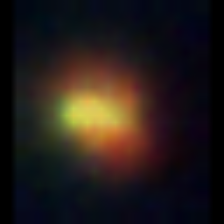
Taxon: NanoPlankton
Group: Other